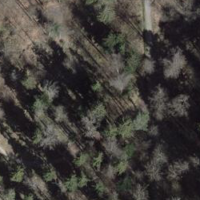
EUNIS habitat code: 44
Species observed at this site:
Dryocopus martius
Poecile palustris
Cyanistes caeruleus
Buteo buteo
Lophophanes cristatus
Parus major